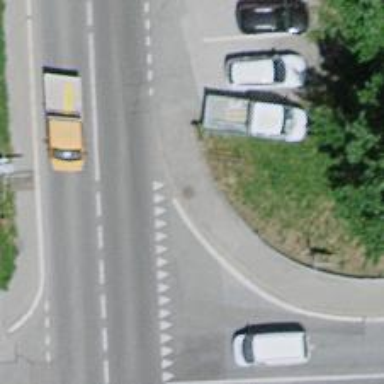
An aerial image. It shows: Sidewalk.